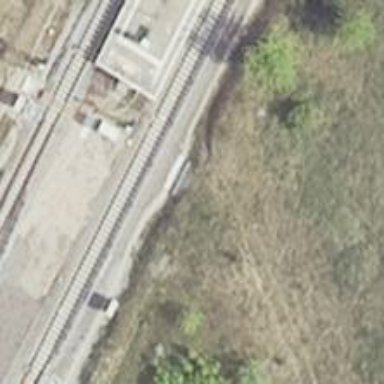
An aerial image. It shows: Railway signal.